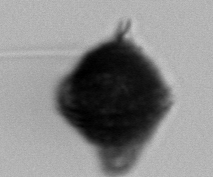
Label: Gonyaulax